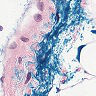
Metastatic tissue present: no